Question: I have this block, but for some reason, the UITableView is not reloading. Any ideas why? I am seeing the NSLog of Save in the console.
'''
-(void)addRoutine
{
PFObject *routine = [[PFObject alloc] initWithClassName:@"Routine"];
[routine setObject:self.entered forKey:@"name"];
[routine saveInBackgroundWithBlock:^(BOOL succeeded, NSError *error) {
if (!error) {
NSLog(@"Save!");
[self.tableView reloadData];
} else {
// There was an error saving the rotuine.
}
}];
}
'''

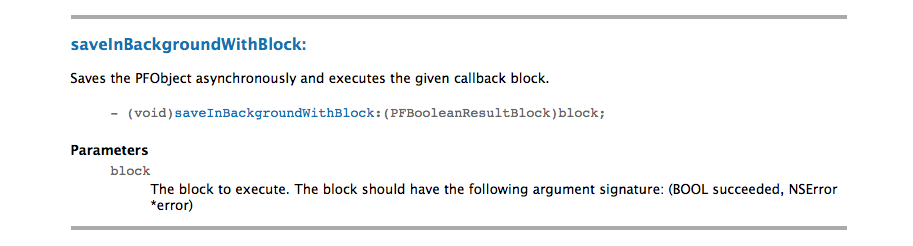
Answer: Ahh ok now I see the fault. You can't use self in the block. Because self is the block. So you're calling -tableView on the block, that can't return anything useful.
You have to define something like '__block id blockSelf = self' outside the block and then use '[blockSelf tableView]' inside the block. Do a 'NSLog(@"%@",self)' inside and outside the block. You'll see it's not the same object.
edit:
That's just bullshit I told here and obviously doesn't solve the problem.